Question: I am new to mac yosemite I have the list of my folder "Google Drive"
I can see this from ls -la command , but when I want to cd to it it said not exist ?
How can I actually get access to this drive via terminal ?
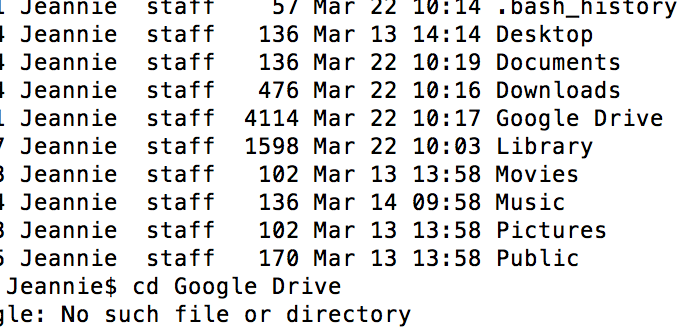
Answer: Arguments to commands in Bash (the language used in Terminal) are separated by spaces. So when you write 'cd Google Drive', you're passing two arguments to 'cd' - 'Google' and 'Drive'. 'cd' is just ignoring the second argument and trying to cd into the directory called 'Google', which doesn't exist.
In order to cd into 'Google Drive', you need to write 'cd Google\ Drive' or 'cd "Google Drive"'. The '\' escapes the space character and treats it as a single string.